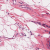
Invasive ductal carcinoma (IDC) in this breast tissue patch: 0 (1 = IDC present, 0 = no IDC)